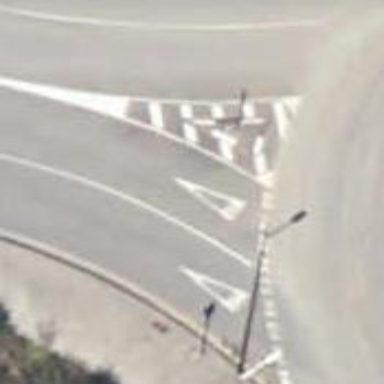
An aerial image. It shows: Road with "give way" sign.